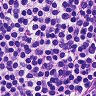
Metastatic tissue present: no